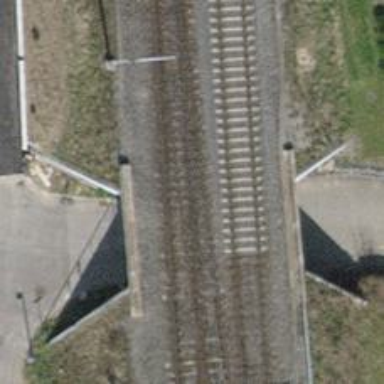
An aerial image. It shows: Rail siding with electrified tracks using contact line.